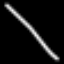
Label: line